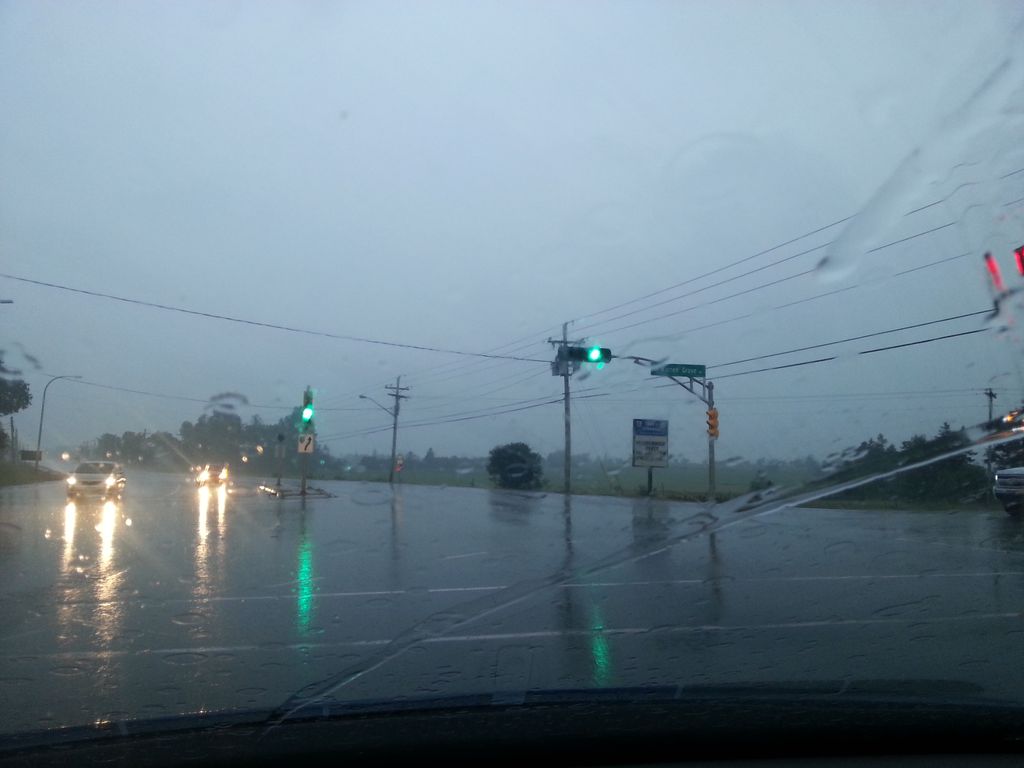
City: charlottetown